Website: lowes
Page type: customer-info-address
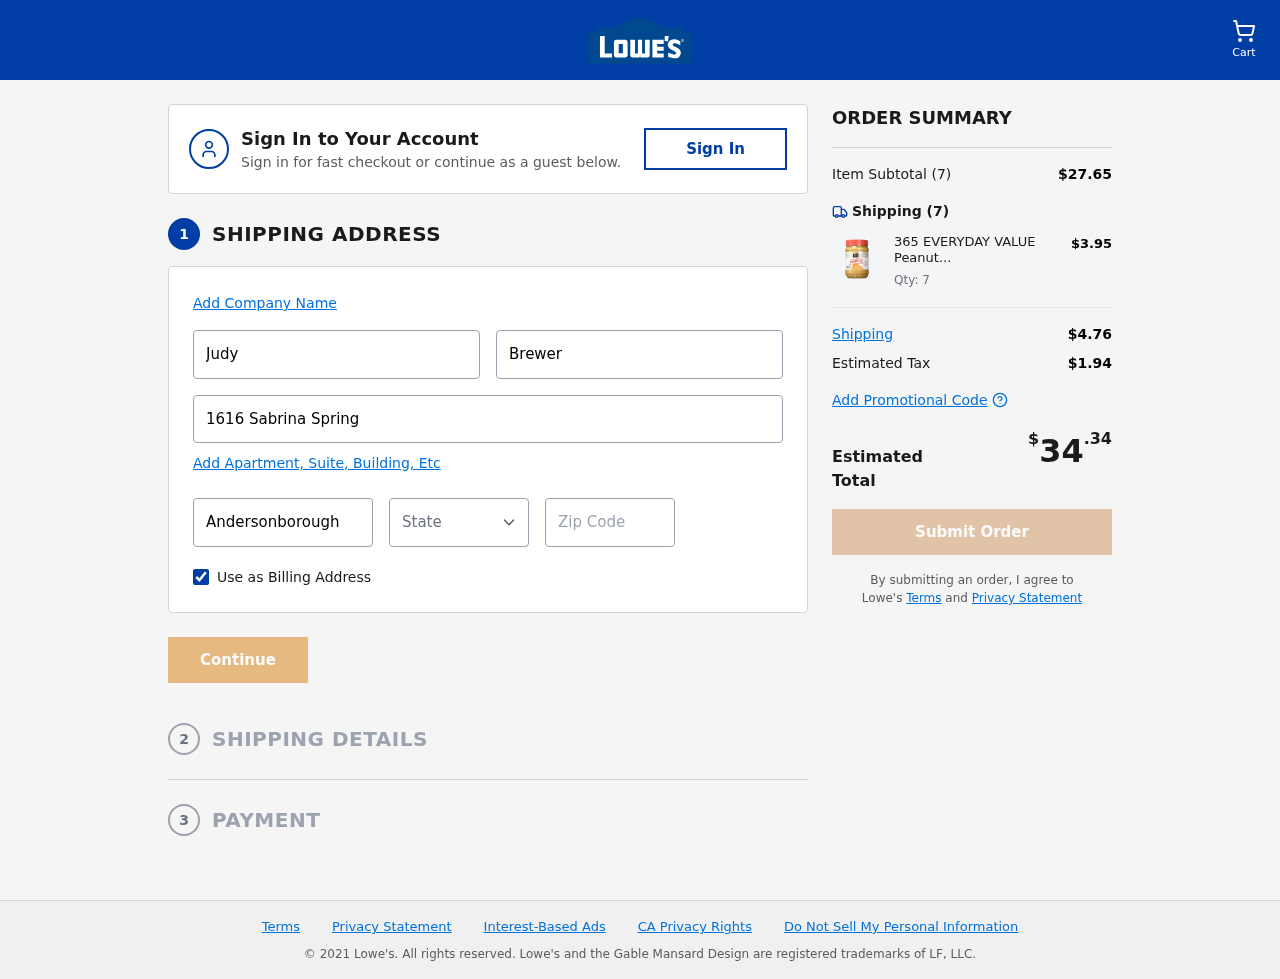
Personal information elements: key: PII_CITY
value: Andersonborough
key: PII_FIRSTNAME
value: Judy
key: PII_LASTNAME
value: Brewer
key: PII_POSTCODE
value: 30744
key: PII_STATE_ABBR
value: HI
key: PII_STREET
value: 1616 Sabrina Spring
Product elements: key: PRODUCT1_NAME
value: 365 EVERYDAY VALUE Peanut Butter Creamy, 500 GR
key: PRODUCT1_PRICE
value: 3.95
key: PRODUCT1_QUANTITY
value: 7
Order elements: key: ORDER_NUM_ITEMS
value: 7
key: ORDER_SUBTOTAL
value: $27.65
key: ORDER_NUM_ITEMS2
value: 7
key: ORDER_SHIPPING_COST
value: $4.76
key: ORDER_TAX
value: $1.94
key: ORDER_TOTAL
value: $34.34